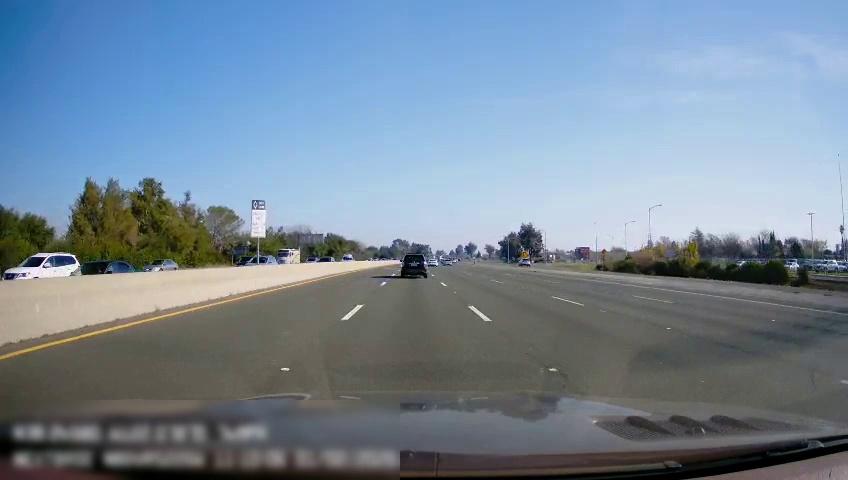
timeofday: Day
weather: Sunny
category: Drivable Space
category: Vehicles | Car
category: Vehicles | SUV
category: Vehicles | SUV
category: Vehicles | SUV
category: Vehicles | Bus
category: Vehicles | Car
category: Vehicles | Car
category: Vehicles | Car
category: Vehicles | Car
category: Vehicles | Car
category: Vehicles | Car
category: Vehicles | Van
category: Vehicles | Truck
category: Lanes | Alternate Lane
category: Lanes | Current Lane
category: Lanes | Current Lane
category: Lanes | Alternate Lane
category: Lanes | Alternate Lane
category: Lanes | Alternate Lane
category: Traffic | Signs
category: Traffic | Signs
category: Traffic | Signs